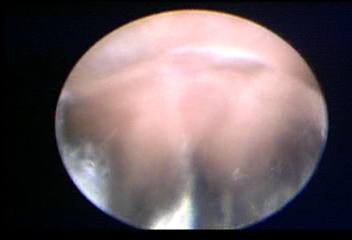
Modality: WLC
Class: Normal mucosa
Bladder cancer association: No